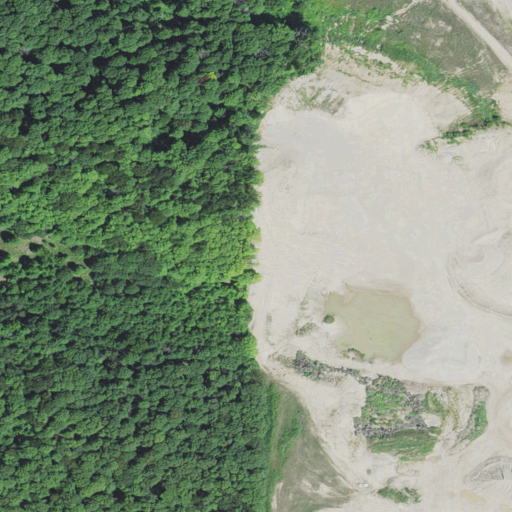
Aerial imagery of mountain in Michigan named Pierce Hill containing deciduous forest, barren land, cultivated crops, and grassland